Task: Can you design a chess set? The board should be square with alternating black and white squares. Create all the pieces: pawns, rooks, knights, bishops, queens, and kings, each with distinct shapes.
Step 411:
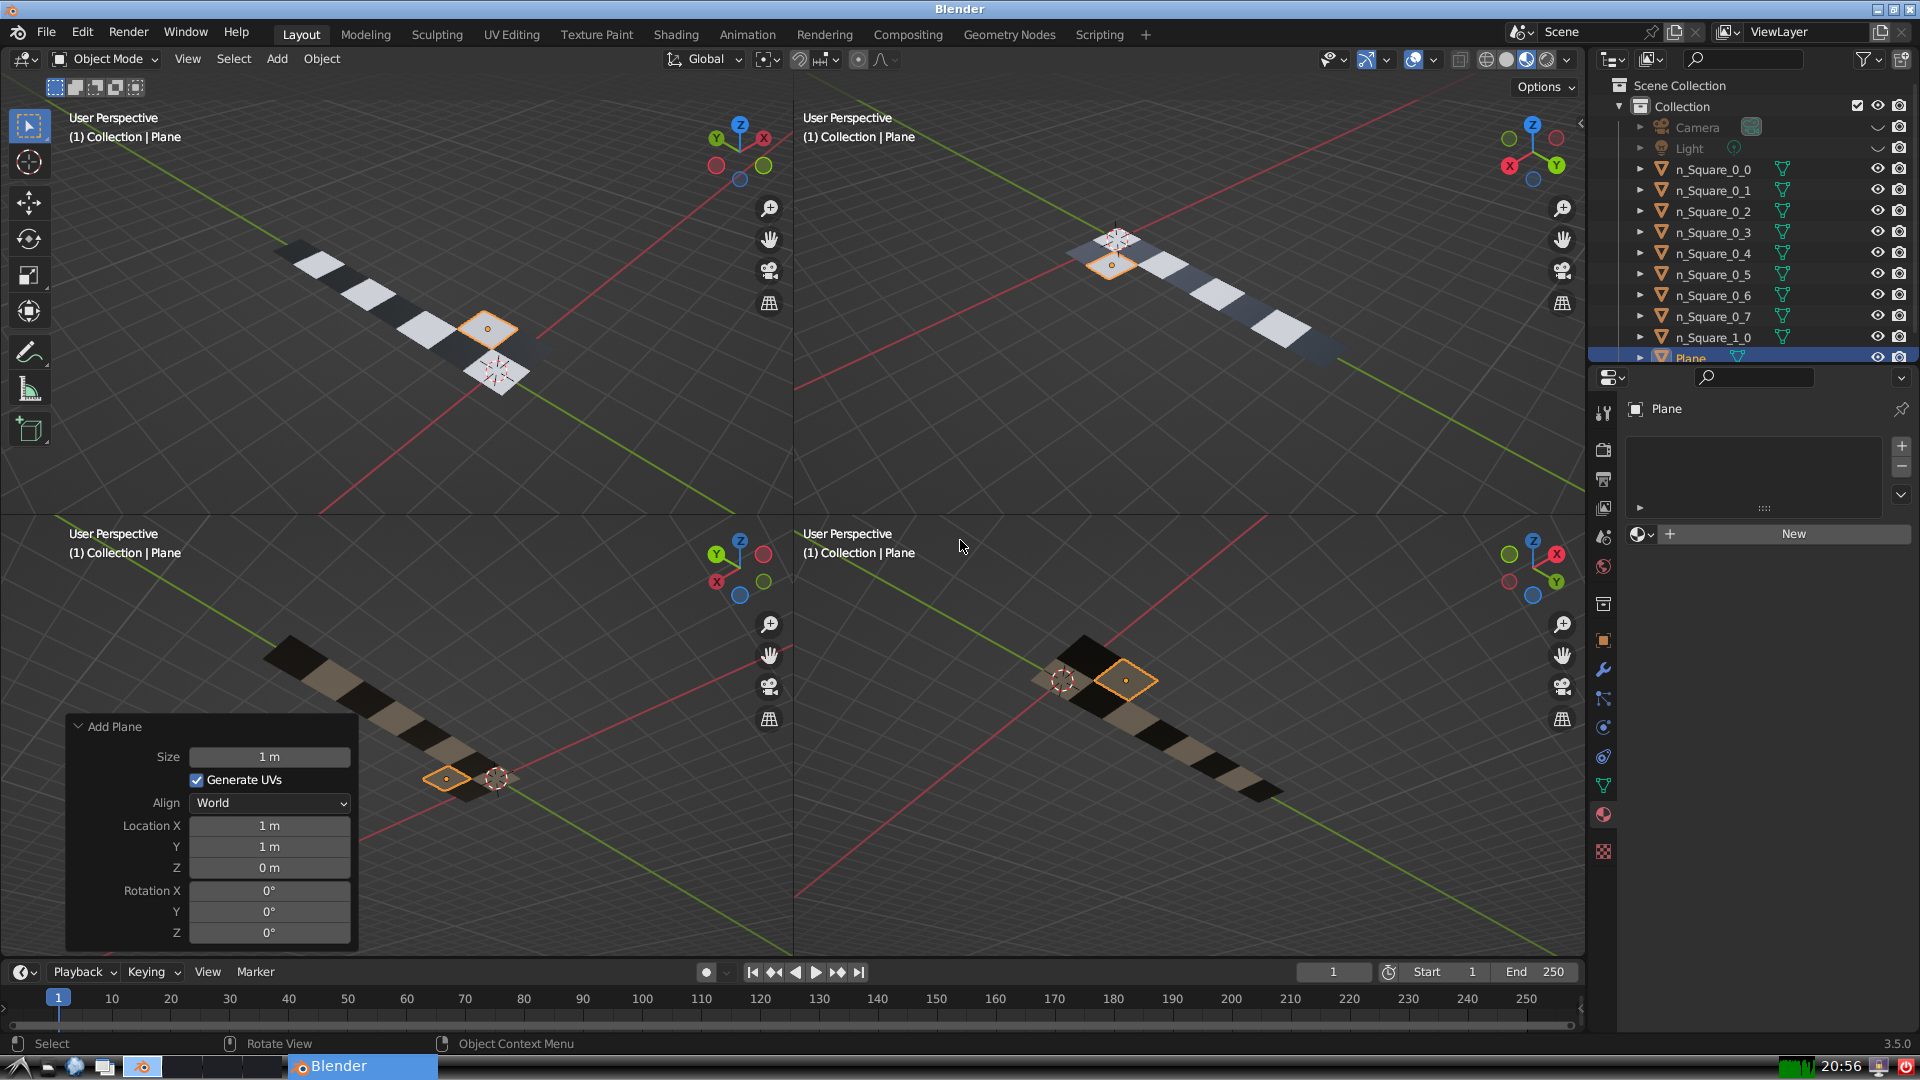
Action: {"mouse_move": [1608, 631]}